Interaction volume radius: 10 \u00c5
Interaction volume height: 35 \u00c5
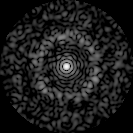
Disorder parameter: 0.8123